Question: I'm trying to add an OR feature in the Continuous Filter Form and as you can see the first combobox shows up which I don't want it to show. Ideally, it should show only when the user wants the second row search option not in the first row filter. I have only OR in the combobox. Thanks for your help and let me know if you need any clarification!

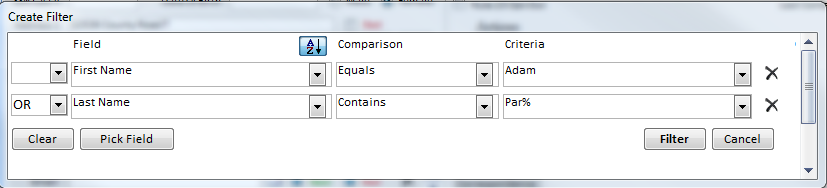
Answer: Continuous form controls are all or nothing. If it's visible, it's visible in all rows, if invisible, it's invisible in all rows. There's nothing you can do about that.
You have four options (in order of complexity):
First Option:
The "On Current" event of the form happens when a user moves from one row to another inside the continuous form. you can add an IF statement to that event that disables the first box if the user has moved to the first row.
Second Option:
Have a fixed amount of filter boxes, and don't let the user pass the limit
Third Option:
Have a fixed amount of filter boxes, but make a "forward" and "back" buttons that will change what data the filter boxes link to, effectively making a 'custom' continuous form
Fourth Option:
Dynamically create the textboxes programatically (not recommended)